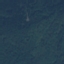
Land use / land cover: Forest